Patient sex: F
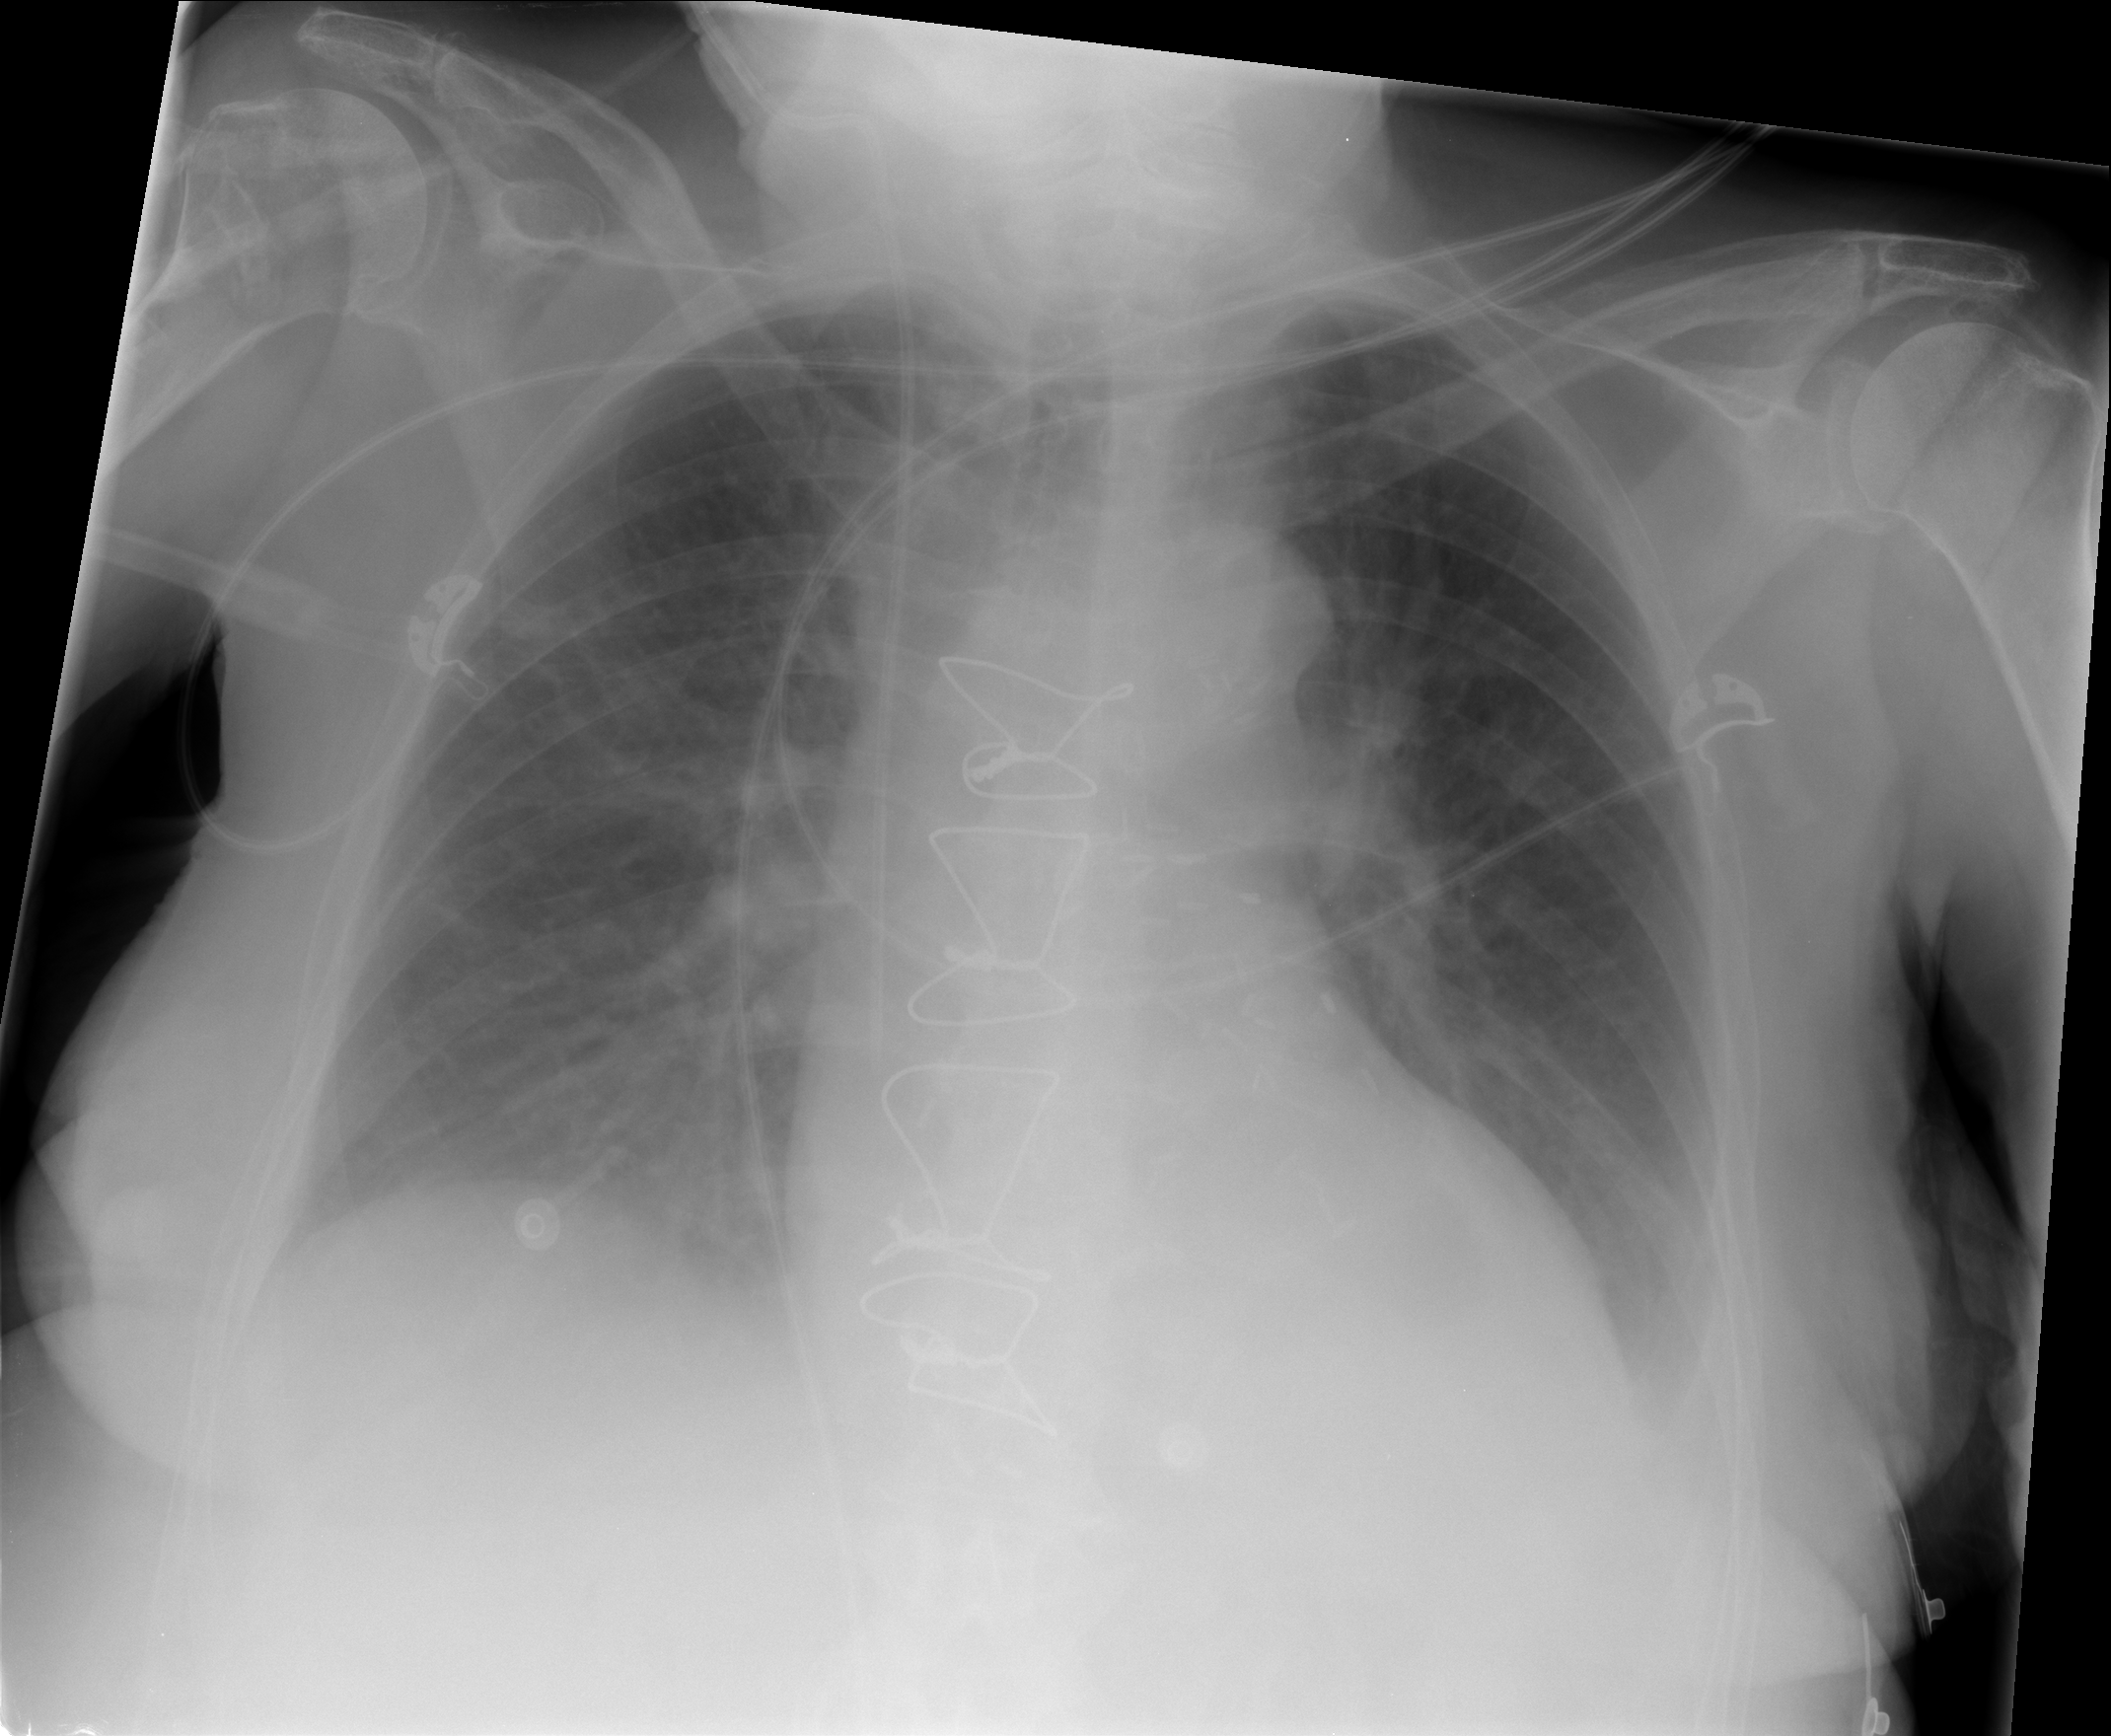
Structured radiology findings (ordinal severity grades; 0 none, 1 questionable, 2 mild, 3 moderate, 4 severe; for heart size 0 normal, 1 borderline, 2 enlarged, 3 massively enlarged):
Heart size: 2
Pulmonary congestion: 0
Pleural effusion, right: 1
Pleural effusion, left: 2
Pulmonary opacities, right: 0
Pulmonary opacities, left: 0
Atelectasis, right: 1
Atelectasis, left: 2